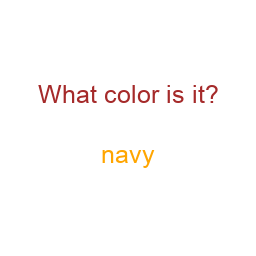
Color: orange
Color name shown: navy
Background color: white
Question text color: brown